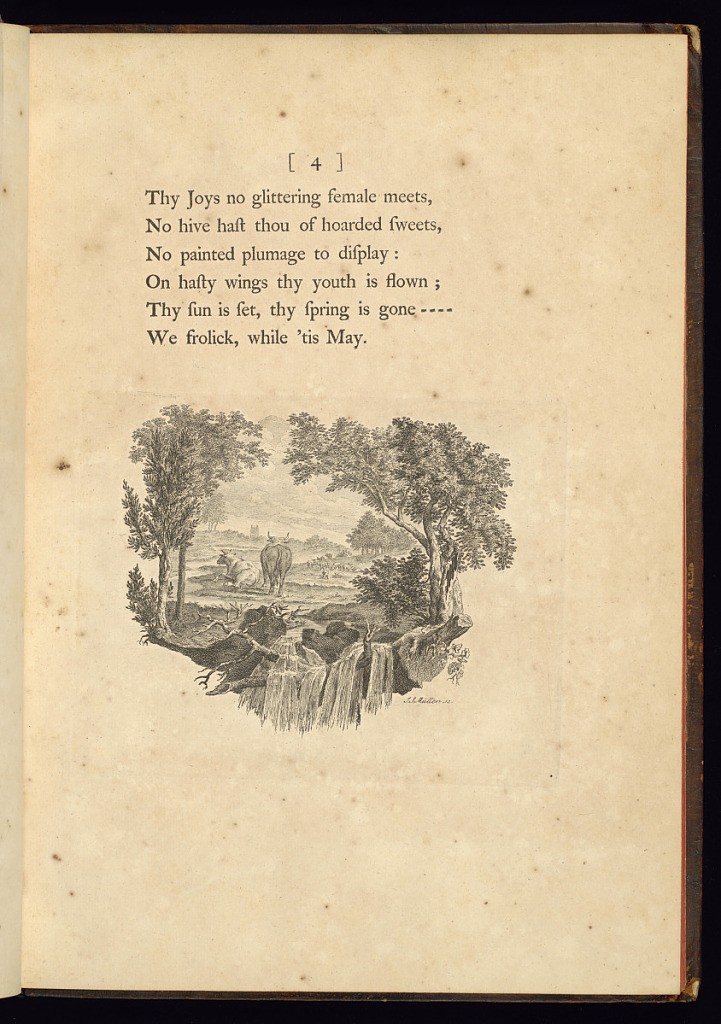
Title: Ode on the Spring
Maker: Thomas Gray, British, 1716 – 1771
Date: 1753
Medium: Letterpress and etching on laid paper
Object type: Bound print
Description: Second page of the poem ‘Ode on the Spring', numbered 4. The text is letterpress printed with an etched and signed tailpiece below. The tailpiece depicts cows in a wooded landscape, next to a river, with a church in the background. The vignette is framed by trees, and water flowing over rocks and branches.